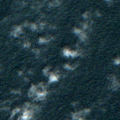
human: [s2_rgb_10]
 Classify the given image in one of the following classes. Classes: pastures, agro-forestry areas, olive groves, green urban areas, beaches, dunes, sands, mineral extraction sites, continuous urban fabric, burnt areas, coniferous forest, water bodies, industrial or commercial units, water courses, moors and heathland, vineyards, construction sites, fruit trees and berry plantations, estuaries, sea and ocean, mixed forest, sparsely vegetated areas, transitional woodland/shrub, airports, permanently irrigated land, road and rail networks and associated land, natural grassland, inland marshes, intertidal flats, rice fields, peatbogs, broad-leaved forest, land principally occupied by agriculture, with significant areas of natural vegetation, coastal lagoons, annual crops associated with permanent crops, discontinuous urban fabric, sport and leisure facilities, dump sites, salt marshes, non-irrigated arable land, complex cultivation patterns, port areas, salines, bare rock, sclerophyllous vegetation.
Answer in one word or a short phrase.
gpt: sea and ocean